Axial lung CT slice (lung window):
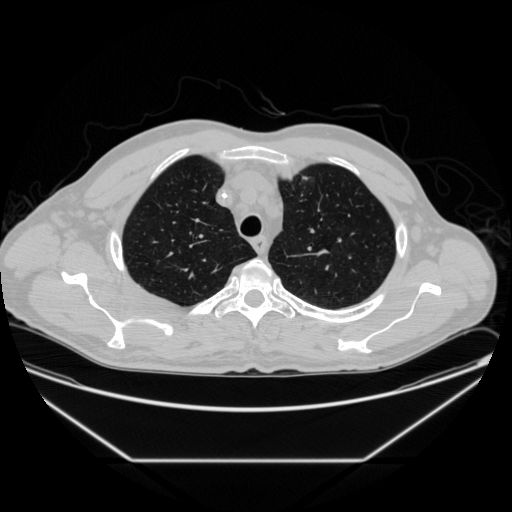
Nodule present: no